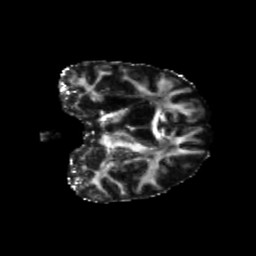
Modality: FA
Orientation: coronal
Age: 75
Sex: female
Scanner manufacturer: siemens
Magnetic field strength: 3 T
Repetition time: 5.25 s
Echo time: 0.08 s